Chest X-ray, AP view. Patient: 46 years old, sex F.
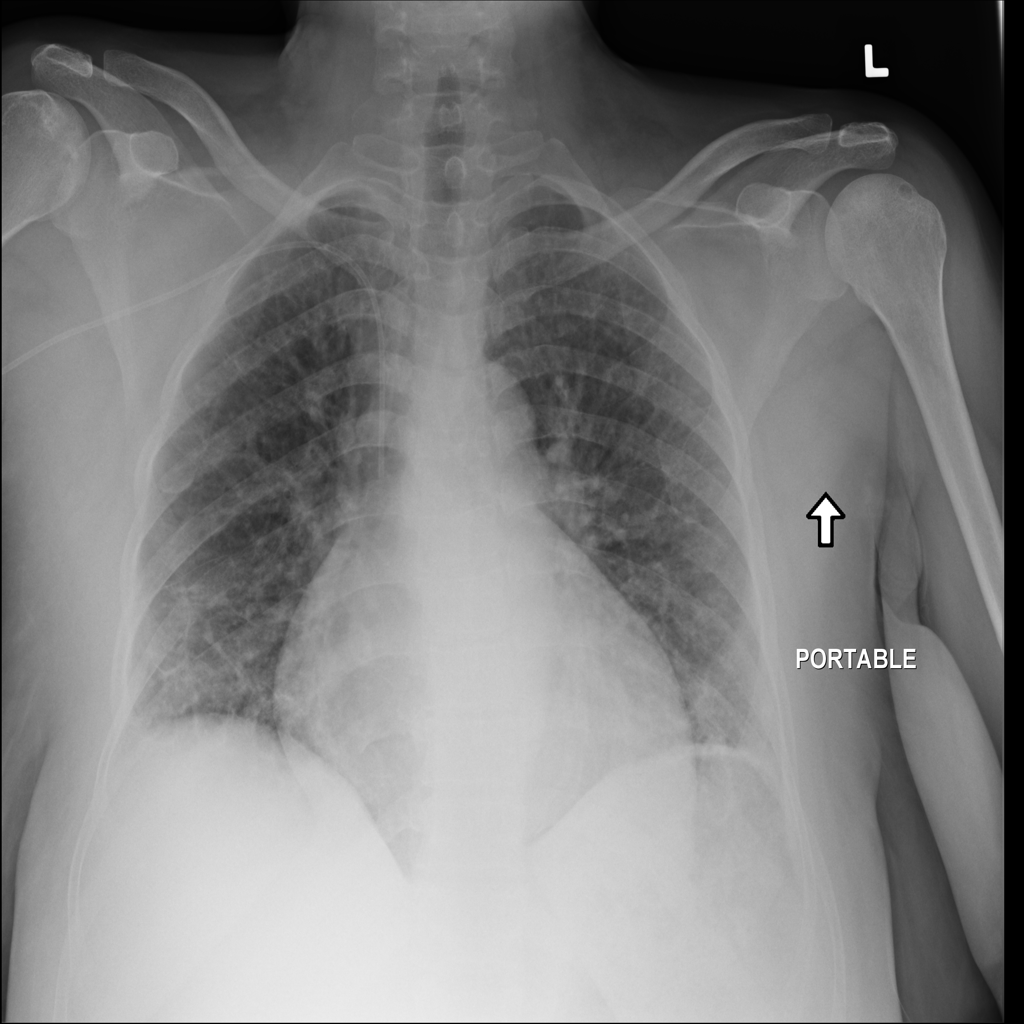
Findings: Pneumonia